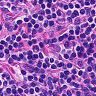
Metastatic tissue present: no